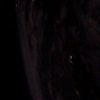
Label: space